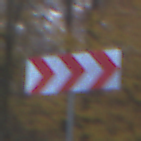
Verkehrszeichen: RichtungstafelnInKurvenGrossLinks
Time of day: SunriseSunset
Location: Outdoor (Nature)
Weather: PartlyCloudy
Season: Autumn
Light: Natural